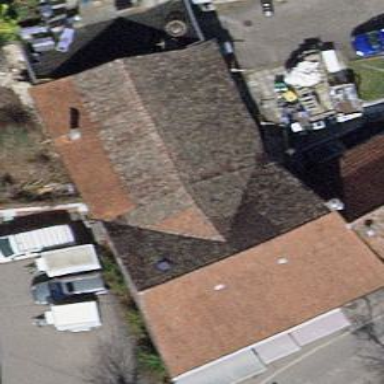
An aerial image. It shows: Building with tiled roof.